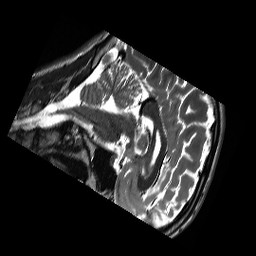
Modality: T2w
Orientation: sagittal
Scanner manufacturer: siemens
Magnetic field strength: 3 T
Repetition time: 13.52 s
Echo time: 0.088 s